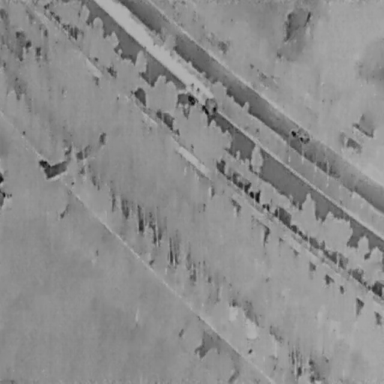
There are two objects shown in the infrared image, including a Car, and an OtherVehicle.